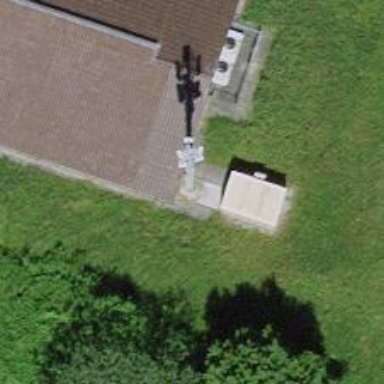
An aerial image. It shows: Mast tower used for communication.